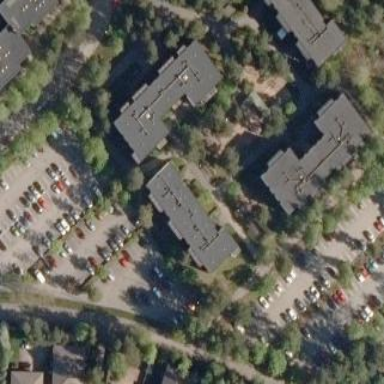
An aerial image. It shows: Flat-roofed apartment building with tar paper roofing material.